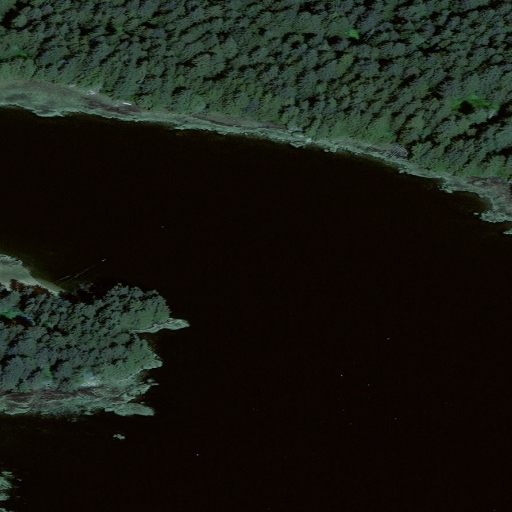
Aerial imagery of island in Alaska named Arnkil Island containing only unknown